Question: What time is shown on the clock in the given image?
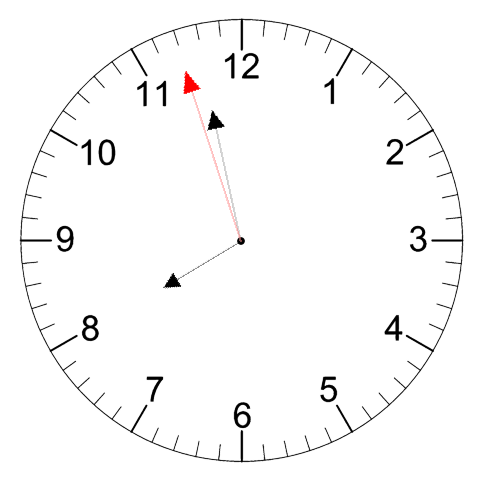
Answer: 07:57:57